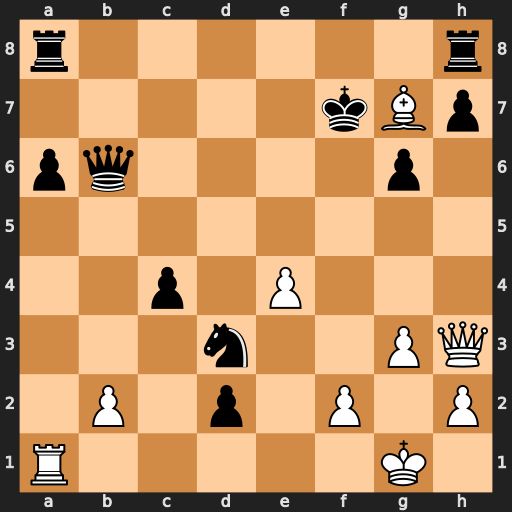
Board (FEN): r6r/5kBp/pq4p1/8/2p1P3/3n2PQ/1P1p1P1P/R5K1
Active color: w
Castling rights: -
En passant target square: -
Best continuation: Qd7+ Kg8 Bd4 Qxd4 Qxd4